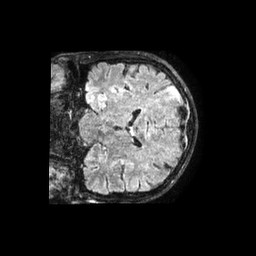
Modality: FLAIR
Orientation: coronal
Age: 65
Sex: male
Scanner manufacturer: philips
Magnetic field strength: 3 T
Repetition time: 4.8 s
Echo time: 0.34 s